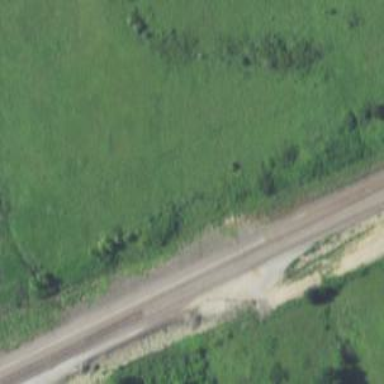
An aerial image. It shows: Railway area.